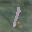
Label: 1